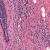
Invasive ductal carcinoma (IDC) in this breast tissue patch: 0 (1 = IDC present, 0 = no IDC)